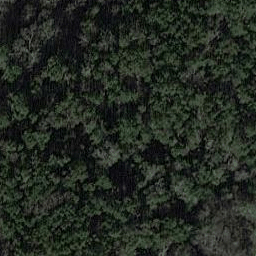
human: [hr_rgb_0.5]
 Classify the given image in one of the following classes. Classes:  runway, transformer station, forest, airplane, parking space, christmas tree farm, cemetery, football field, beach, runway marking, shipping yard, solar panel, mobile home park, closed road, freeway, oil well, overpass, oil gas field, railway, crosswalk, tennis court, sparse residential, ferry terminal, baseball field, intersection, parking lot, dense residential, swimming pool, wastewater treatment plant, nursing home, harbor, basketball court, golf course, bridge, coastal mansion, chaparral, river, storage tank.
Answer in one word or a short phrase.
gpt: forest